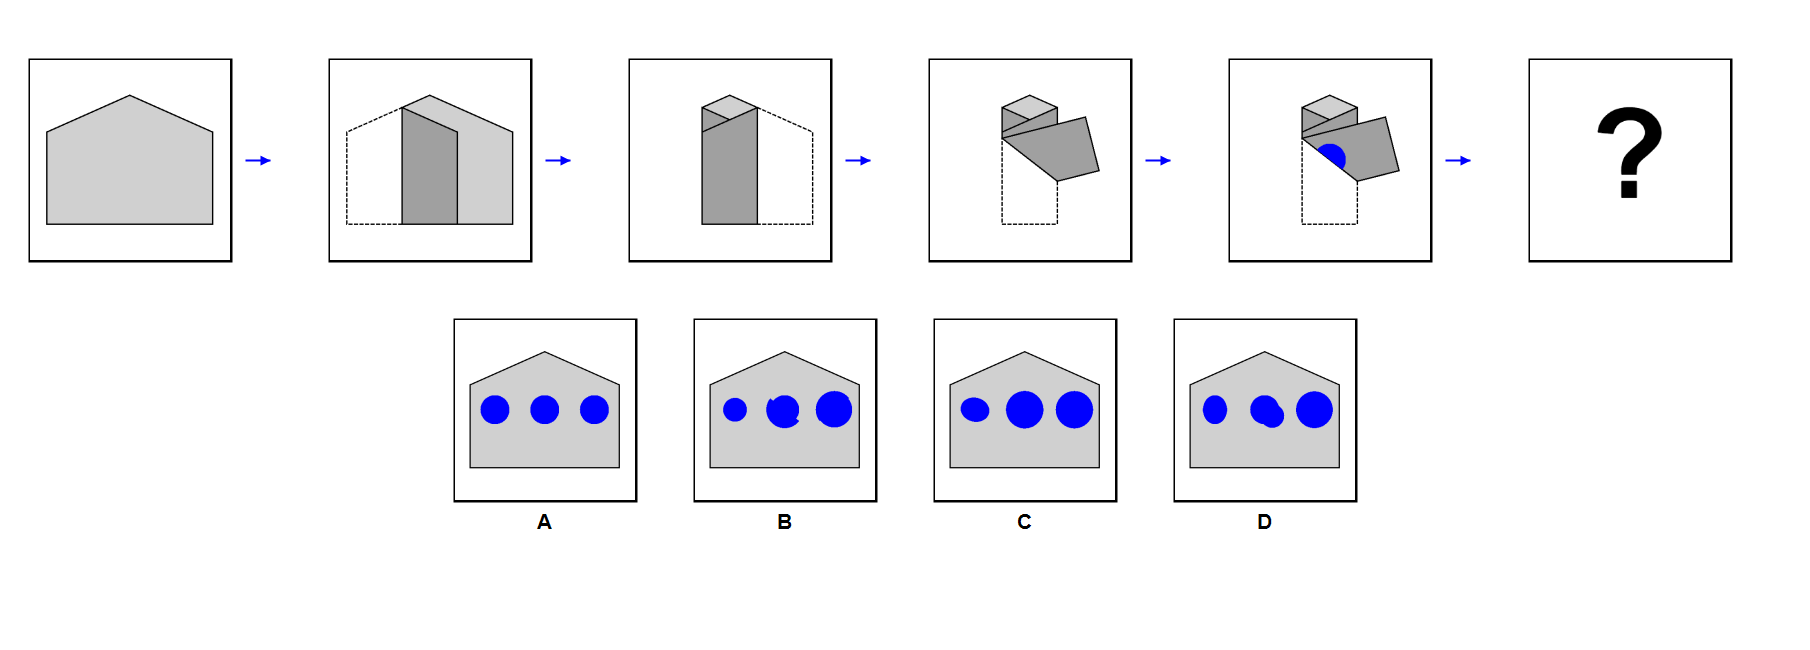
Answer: A